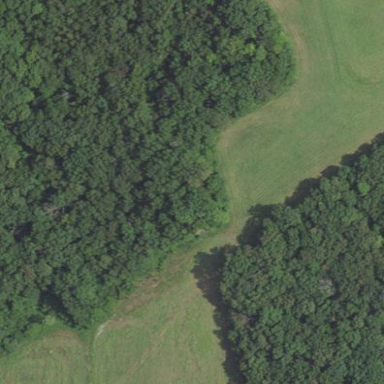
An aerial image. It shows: Mixed woodland with variety of leaf types and cycles.